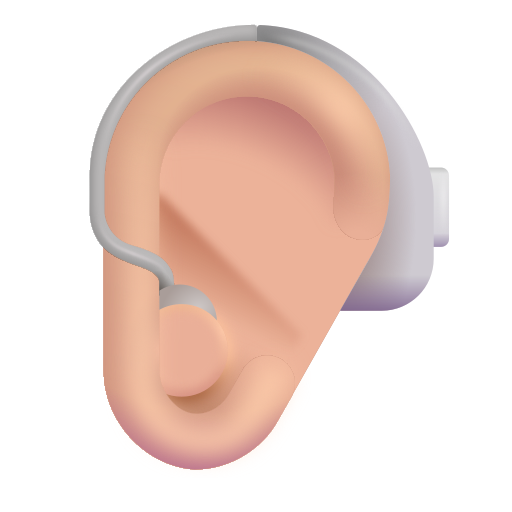
ear with hearing aid color  light